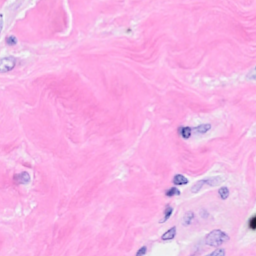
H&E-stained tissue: Breast